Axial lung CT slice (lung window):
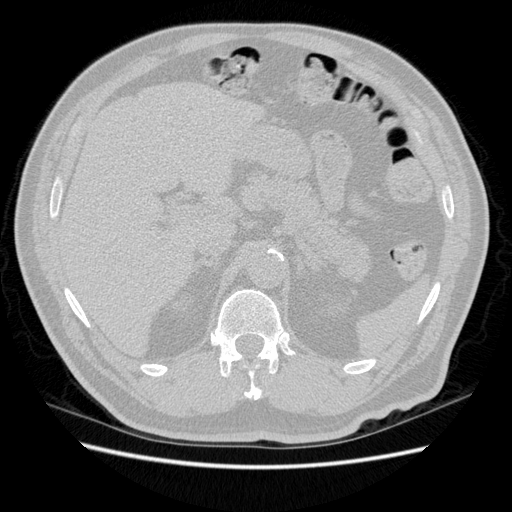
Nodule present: no